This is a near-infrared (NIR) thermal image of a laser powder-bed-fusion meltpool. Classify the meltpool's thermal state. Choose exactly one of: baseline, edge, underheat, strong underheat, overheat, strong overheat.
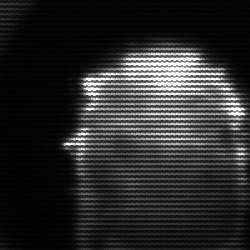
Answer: baseline